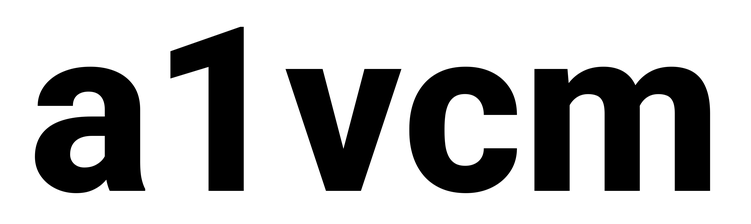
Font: Roboto_ExtraBold